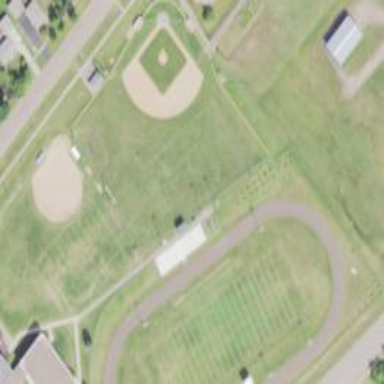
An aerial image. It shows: Baseball pitch for leisure land.